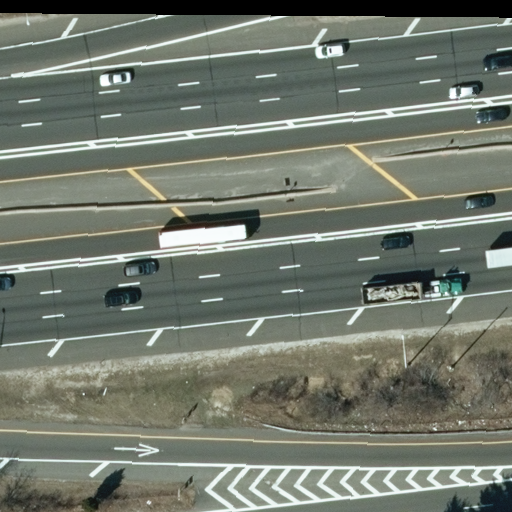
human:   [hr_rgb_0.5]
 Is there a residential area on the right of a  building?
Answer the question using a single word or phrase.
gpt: no

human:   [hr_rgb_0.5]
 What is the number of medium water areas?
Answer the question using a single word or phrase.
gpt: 0

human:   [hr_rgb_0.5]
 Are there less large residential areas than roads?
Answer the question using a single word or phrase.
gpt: yes

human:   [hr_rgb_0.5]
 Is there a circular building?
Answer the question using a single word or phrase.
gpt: no

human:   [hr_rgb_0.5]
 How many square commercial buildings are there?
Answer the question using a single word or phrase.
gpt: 0

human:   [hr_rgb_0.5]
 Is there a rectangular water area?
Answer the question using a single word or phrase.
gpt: no

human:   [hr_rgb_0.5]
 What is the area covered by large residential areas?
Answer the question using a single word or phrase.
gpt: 10621m2

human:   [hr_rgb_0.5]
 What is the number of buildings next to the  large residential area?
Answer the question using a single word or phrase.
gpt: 0

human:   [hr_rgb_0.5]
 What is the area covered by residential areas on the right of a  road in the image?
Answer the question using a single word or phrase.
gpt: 10621m2

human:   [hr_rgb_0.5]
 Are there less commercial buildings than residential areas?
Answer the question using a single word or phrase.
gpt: yes

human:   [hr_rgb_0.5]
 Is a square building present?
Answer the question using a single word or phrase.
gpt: no

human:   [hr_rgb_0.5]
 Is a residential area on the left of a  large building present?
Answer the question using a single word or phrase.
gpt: no

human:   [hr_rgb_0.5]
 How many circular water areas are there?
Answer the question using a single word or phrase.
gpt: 0

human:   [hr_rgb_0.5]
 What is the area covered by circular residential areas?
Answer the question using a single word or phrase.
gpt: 0m2

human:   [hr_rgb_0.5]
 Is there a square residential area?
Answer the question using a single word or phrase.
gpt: no

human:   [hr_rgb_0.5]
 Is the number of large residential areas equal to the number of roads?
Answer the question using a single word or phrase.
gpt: no

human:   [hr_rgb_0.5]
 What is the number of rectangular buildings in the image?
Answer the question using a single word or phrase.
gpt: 0

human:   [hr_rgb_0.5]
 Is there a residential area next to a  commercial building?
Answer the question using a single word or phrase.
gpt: no

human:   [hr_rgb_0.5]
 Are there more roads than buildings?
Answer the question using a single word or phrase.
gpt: yes

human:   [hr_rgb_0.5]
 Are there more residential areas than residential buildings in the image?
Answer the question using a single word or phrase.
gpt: yes

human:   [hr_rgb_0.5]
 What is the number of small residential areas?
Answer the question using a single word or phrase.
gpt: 0

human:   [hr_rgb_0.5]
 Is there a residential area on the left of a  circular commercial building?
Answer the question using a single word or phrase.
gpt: no

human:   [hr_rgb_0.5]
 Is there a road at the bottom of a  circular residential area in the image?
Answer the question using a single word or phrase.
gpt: no

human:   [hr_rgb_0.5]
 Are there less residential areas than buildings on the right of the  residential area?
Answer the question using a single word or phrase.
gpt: no

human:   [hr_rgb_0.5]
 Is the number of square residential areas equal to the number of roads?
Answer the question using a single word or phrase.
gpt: no

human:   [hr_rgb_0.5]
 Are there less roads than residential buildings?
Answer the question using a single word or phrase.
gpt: no

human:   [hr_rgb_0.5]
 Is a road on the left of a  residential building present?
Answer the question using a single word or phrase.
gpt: no

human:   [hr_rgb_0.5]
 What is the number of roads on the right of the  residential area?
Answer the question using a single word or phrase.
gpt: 0

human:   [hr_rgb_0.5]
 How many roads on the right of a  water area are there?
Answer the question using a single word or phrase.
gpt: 0

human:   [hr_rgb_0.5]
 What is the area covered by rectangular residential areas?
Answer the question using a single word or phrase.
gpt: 10621m2

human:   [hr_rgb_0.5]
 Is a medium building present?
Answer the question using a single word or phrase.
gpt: no

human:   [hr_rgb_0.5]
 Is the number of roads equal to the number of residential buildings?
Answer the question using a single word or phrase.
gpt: no

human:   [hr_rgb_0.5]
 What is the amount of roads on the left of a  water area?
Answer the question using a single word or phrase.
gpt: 0

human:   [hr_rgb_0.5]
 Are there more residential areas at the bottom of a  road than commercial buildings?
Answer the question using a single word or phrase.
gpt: yes

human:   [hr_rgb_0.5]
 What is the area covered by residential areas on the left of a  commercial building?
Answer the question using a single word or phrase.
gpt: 0m2

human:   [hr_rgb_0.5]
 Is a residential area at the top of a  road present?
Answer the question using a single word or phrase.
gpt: no